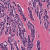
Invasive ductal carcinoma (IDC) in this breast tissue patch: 1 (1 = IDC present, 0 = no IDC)